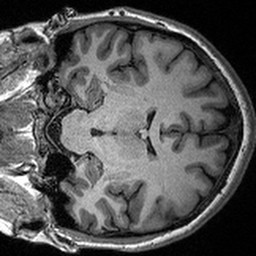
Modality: T1w
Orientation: coronal
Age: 34
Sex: female